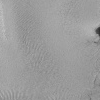
Atmospheric dust classification: not_dusty